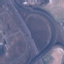
Label: Highway